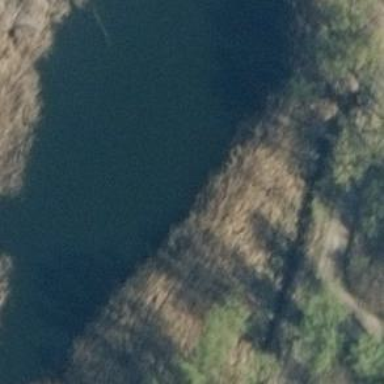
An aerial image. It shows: Pond surrounded by natural water.